Для поддержания постоянной температуры воды в проточном аквариуме используют два одинаковых спиральных нагревателя (см. рис). В обычном режиме включают один из них, а если подключают параллельно второй нагреватель, то расход холодной воды приходится увеличить в три раза.
Как нужно изменить расход холодной воды, если мы включим нагреватели в сеть последовательно?
Каков должен быть расход холодной воды, если включена одна спираль мощности $P = 100~Вт$? Температура холодной воды $t_1 =10^\circ С$, температура воды в аквариуме $t_2 =27^\circ С$. Вода быстро перемешивается.
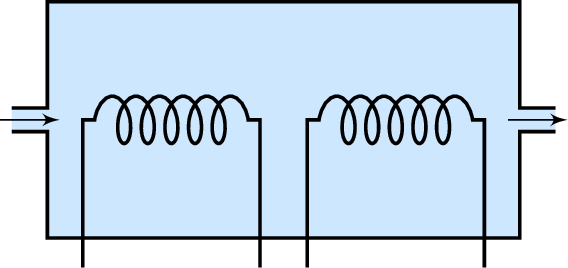
Темы:
T, Всероссийские, Теплота, Мощность